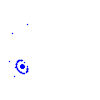
Particle: electron